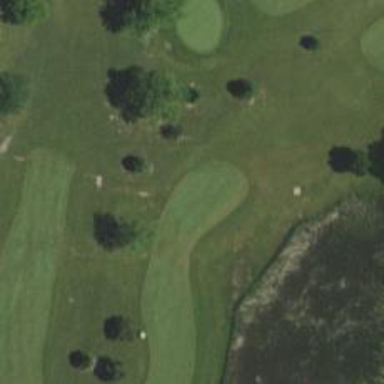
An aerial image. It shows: View of golf hole.